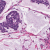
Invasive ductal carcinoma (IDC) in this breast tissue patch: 1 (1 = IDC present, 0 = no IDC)